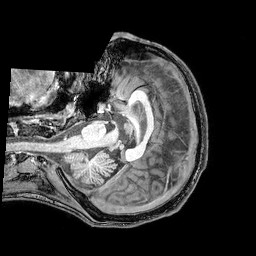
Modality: T1w
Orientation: axial
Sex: male
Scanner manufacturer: philips
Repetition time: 0.008235 s
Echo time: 0.00379 s